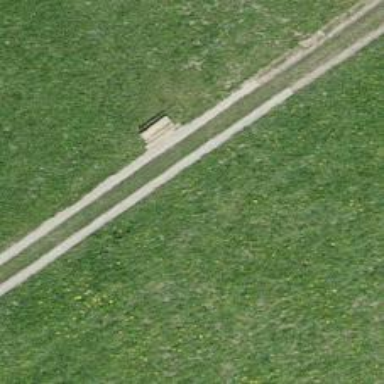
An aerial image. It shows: Brown bench in the vicinity.